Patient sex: M
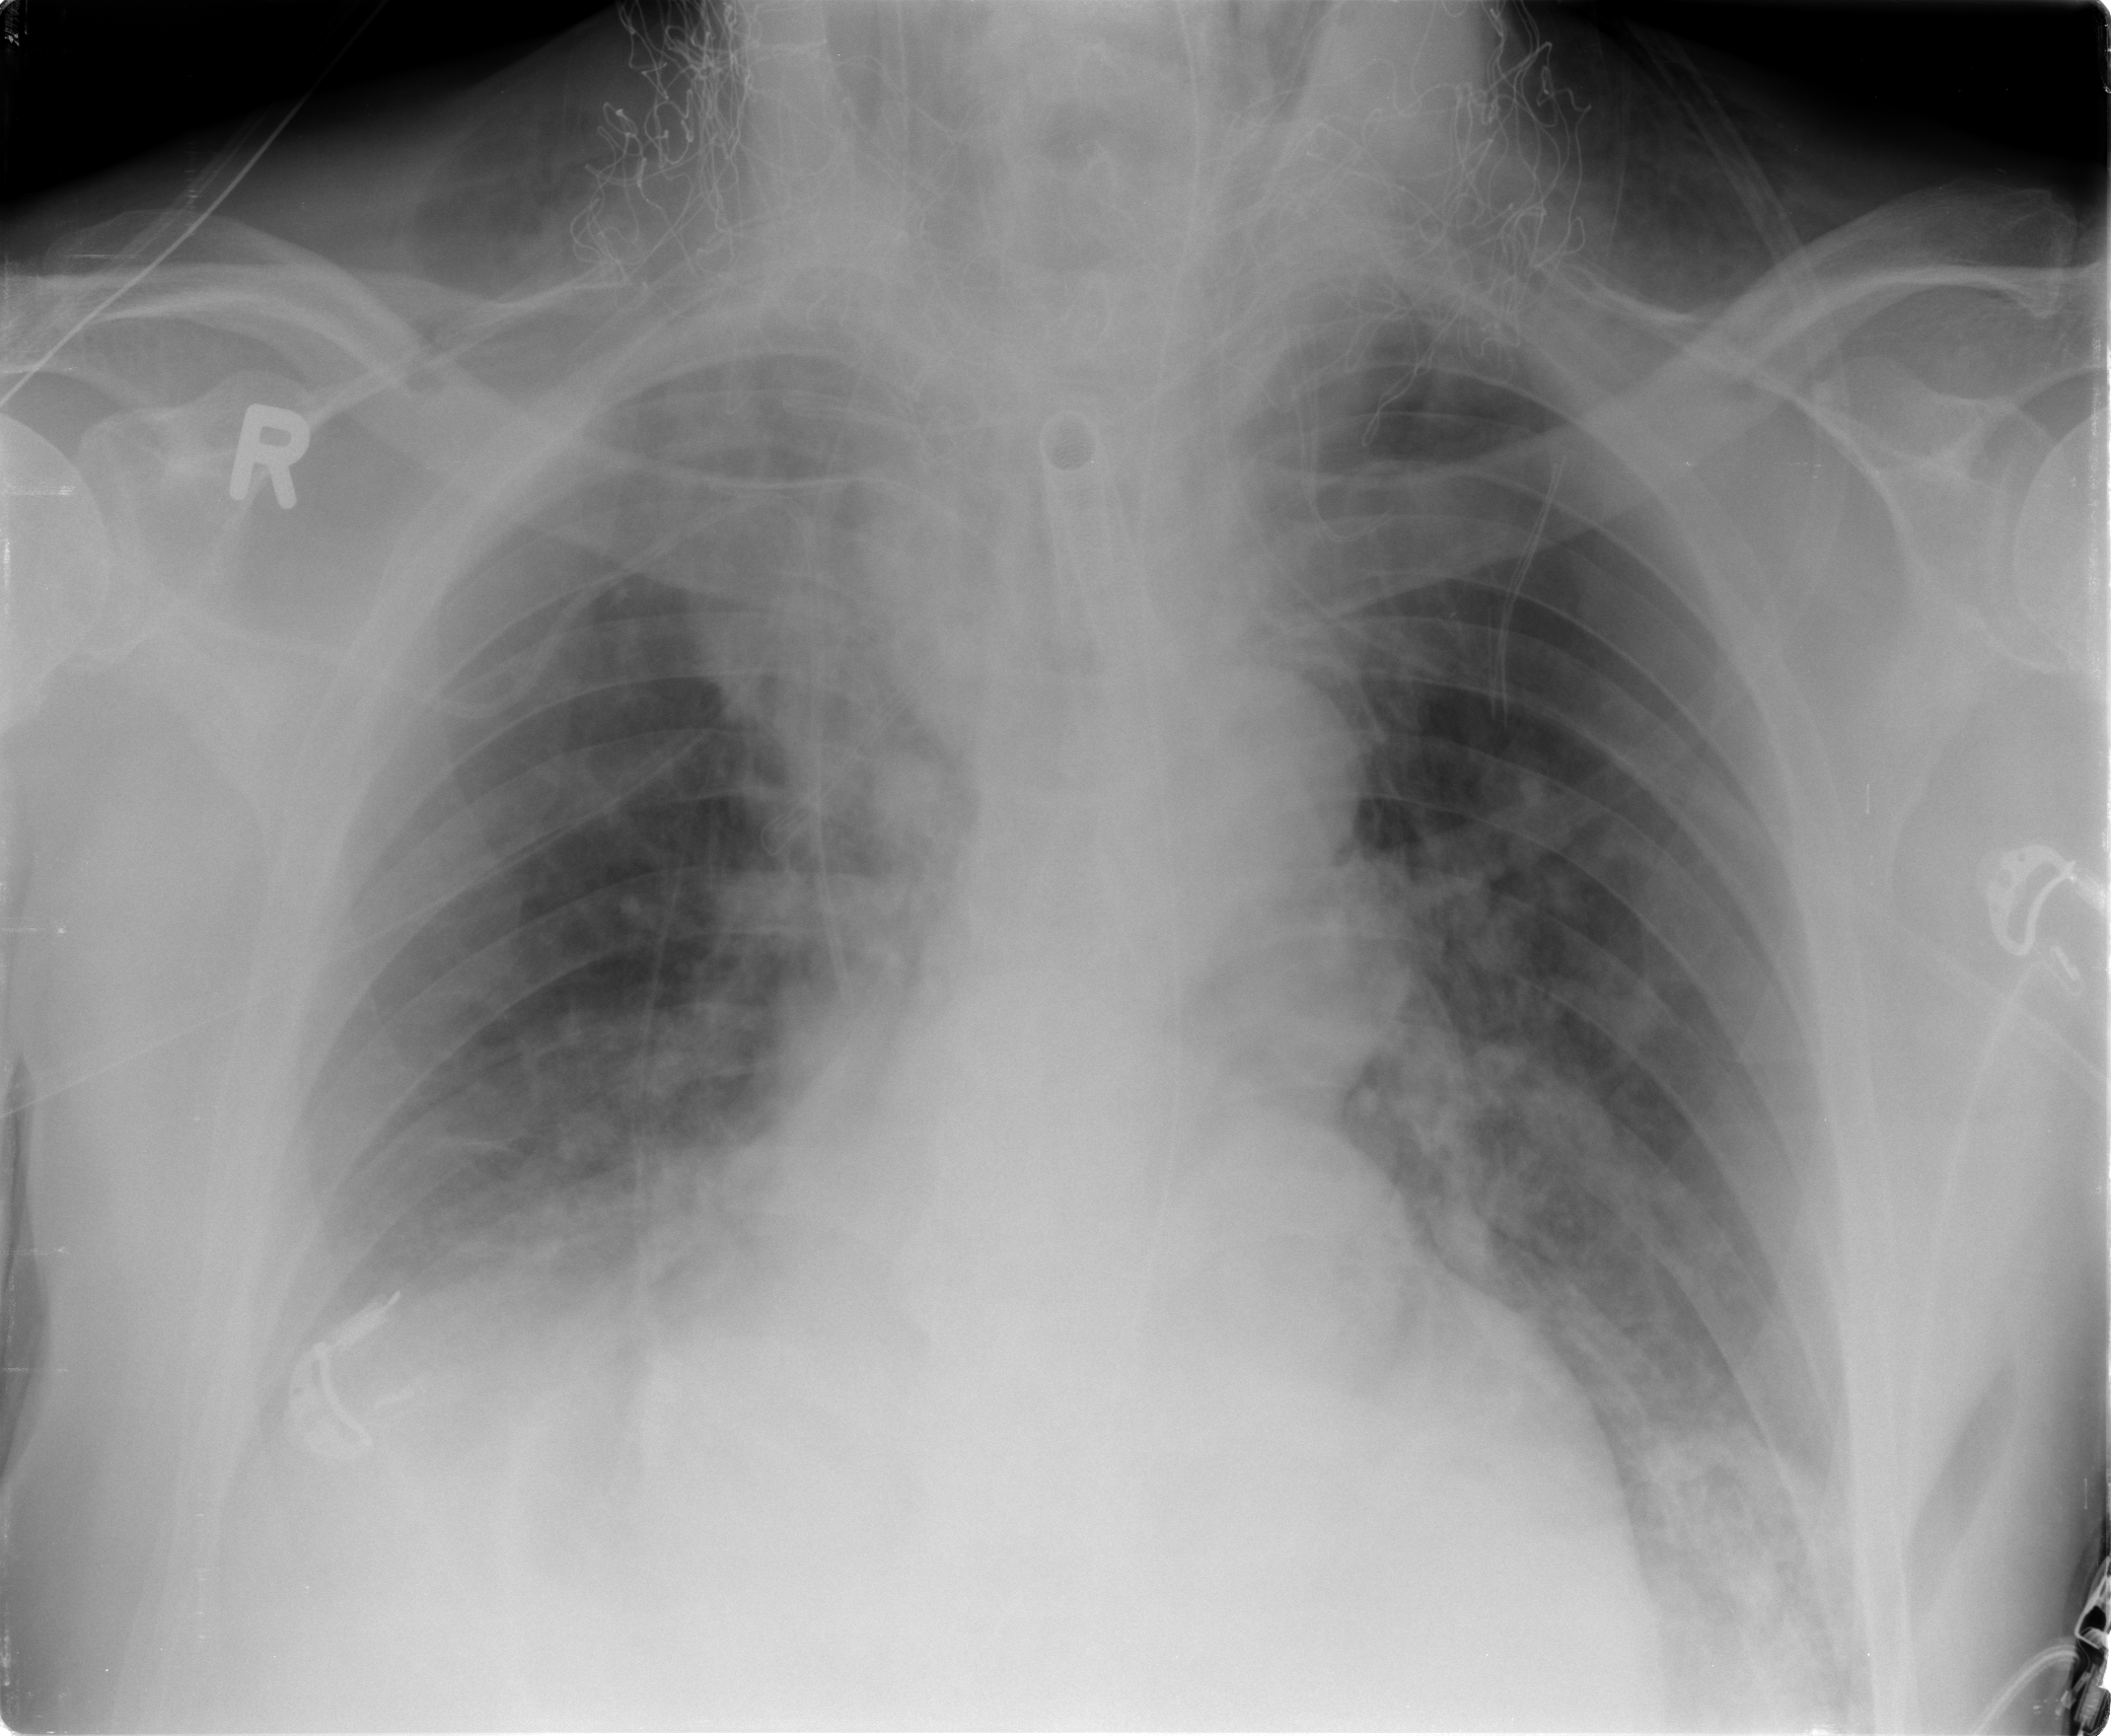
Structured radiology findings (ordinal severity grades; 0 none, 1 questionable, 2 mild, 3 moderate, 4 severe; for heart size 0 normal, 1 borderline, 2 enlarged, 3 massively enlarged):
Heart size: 2
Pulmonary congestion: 0
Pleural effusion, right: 2
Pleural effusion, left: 2
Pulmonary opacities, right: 2
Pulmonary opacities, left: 2
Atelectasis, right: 2
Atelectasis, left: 2